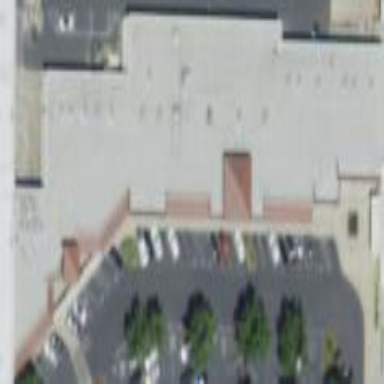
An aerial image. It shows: Retail building.